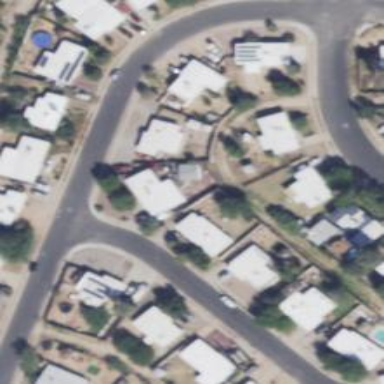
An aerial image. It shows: Alleyway designated as service road.